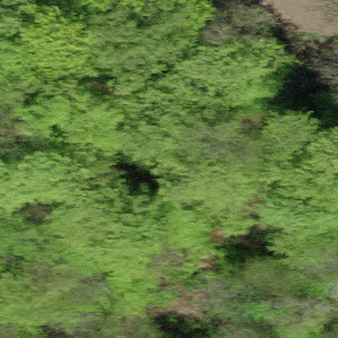
Label: other